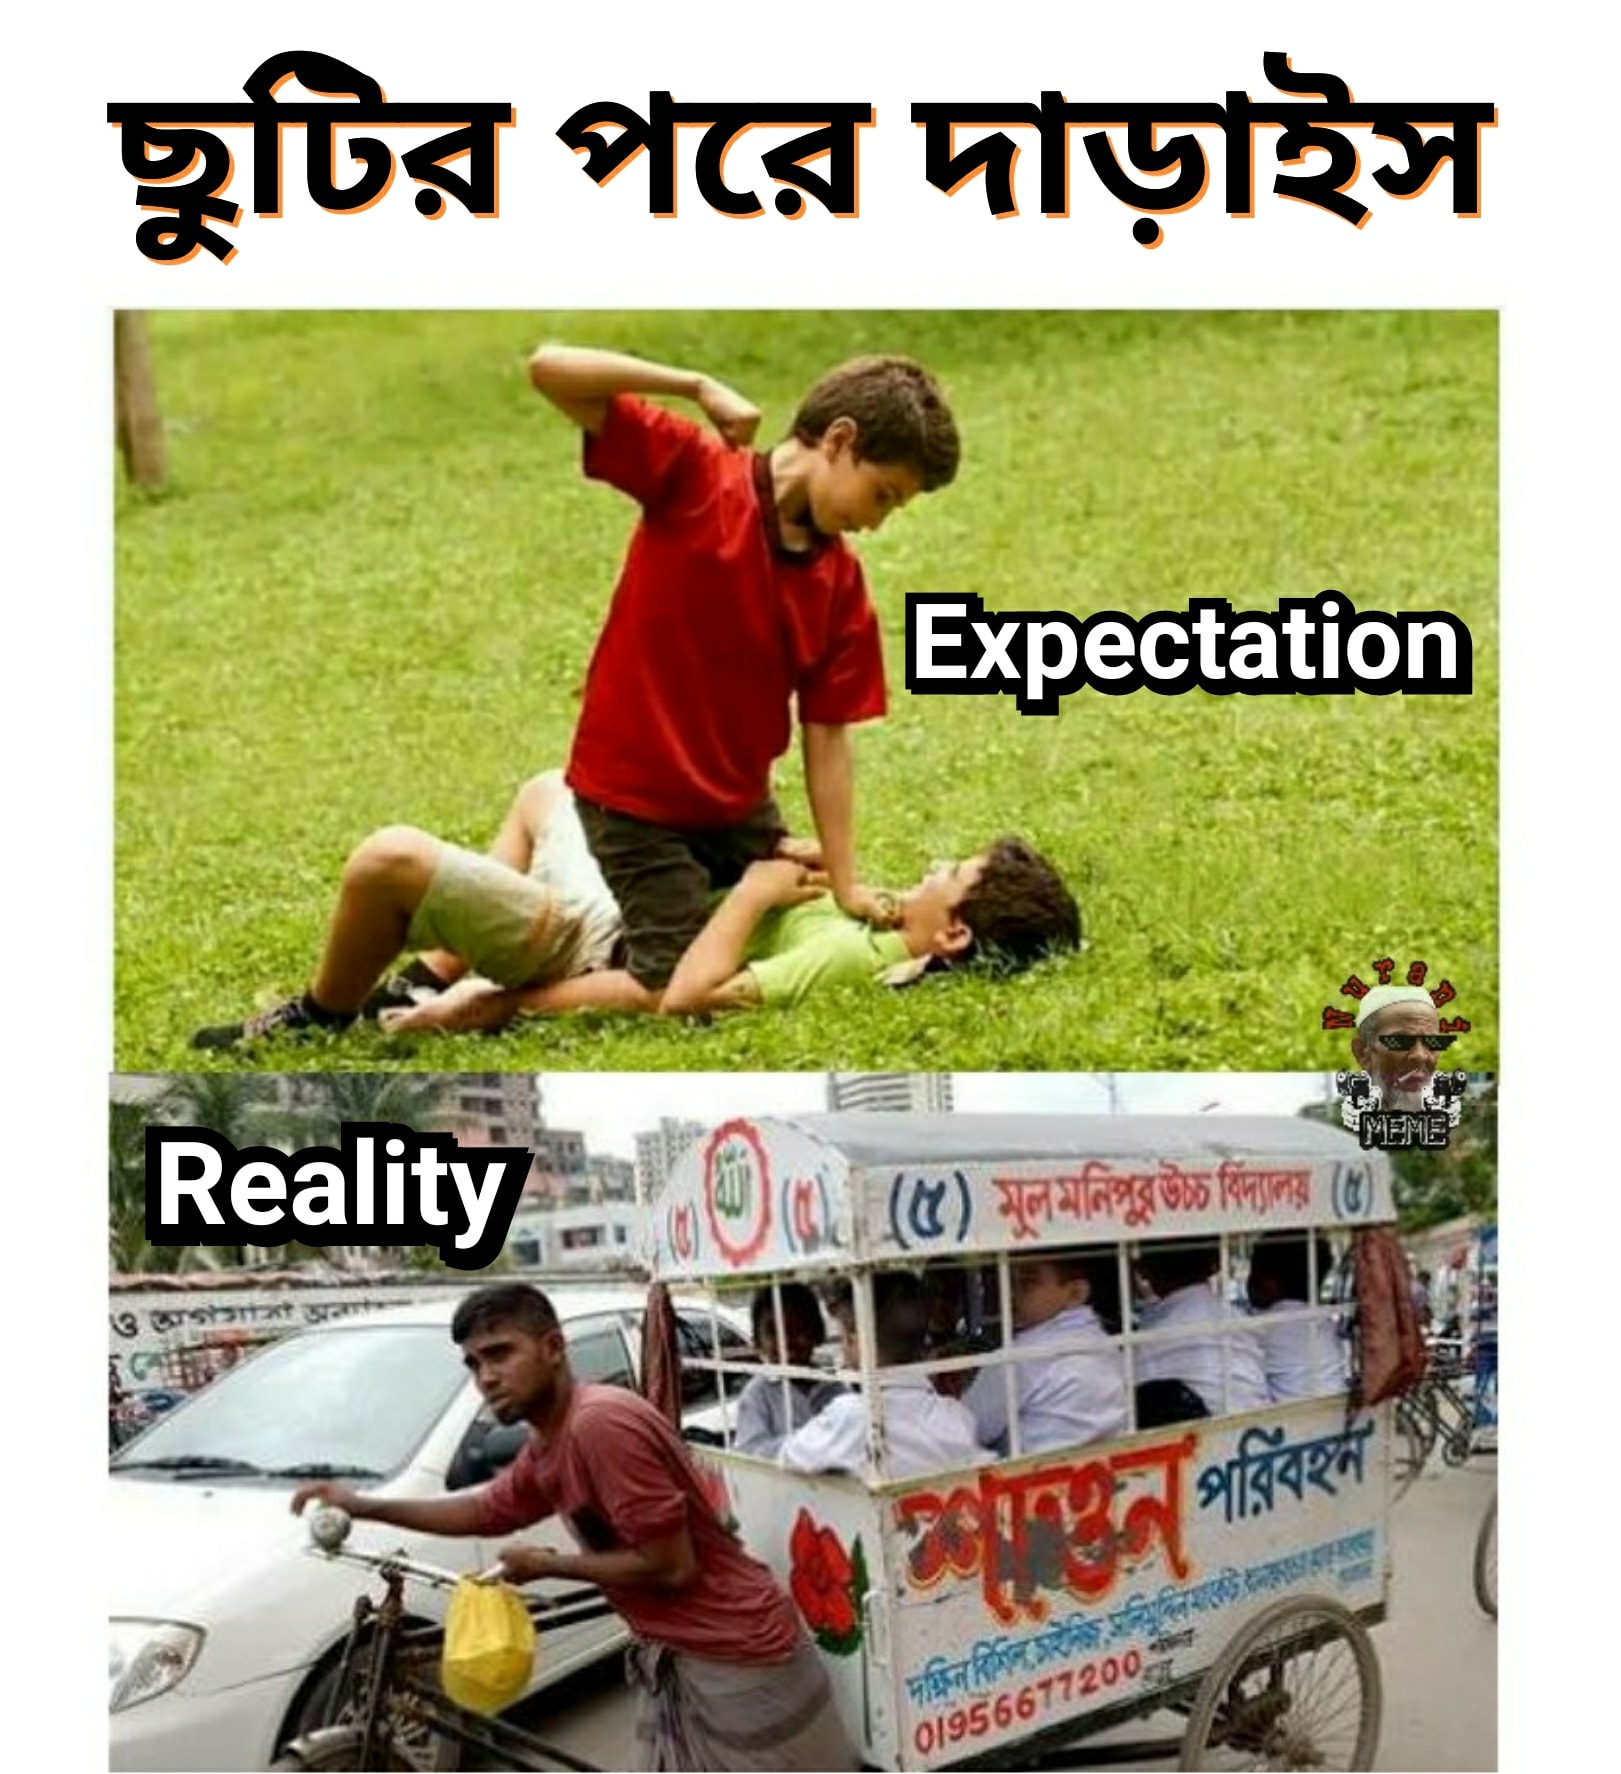
Caption: ছুটির পর দাড়াইস    Expectation   Reality
Label: non-hate